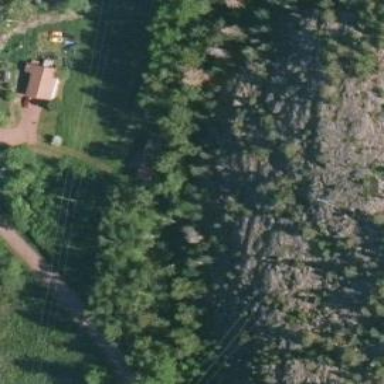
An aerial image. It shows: Natural cliff.